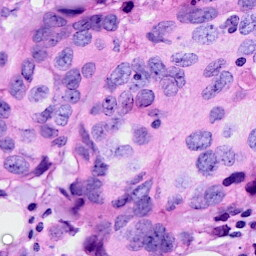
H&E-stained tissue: Breast